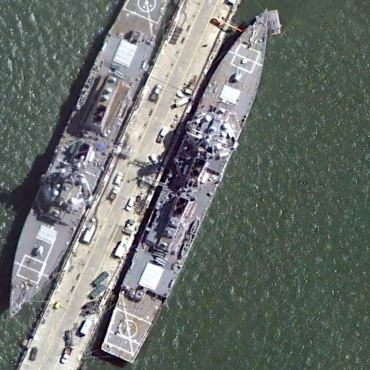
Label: destroyer